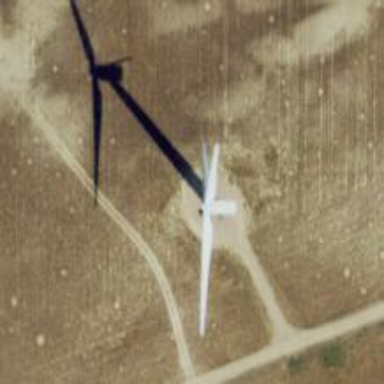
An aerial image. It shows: Wind turbine power generator.